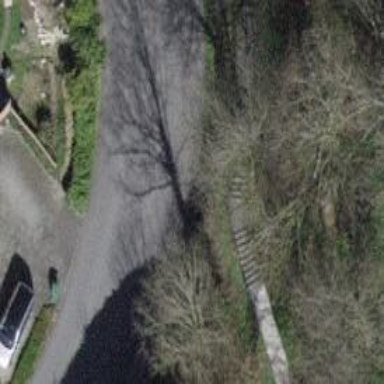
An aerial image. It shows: Dirt steps on the pathway.